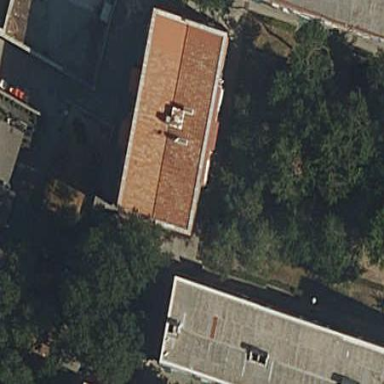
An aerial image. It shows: Hipped-roof building with apartments.